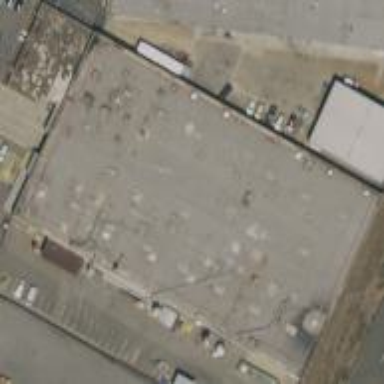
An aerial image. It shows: Factory building.